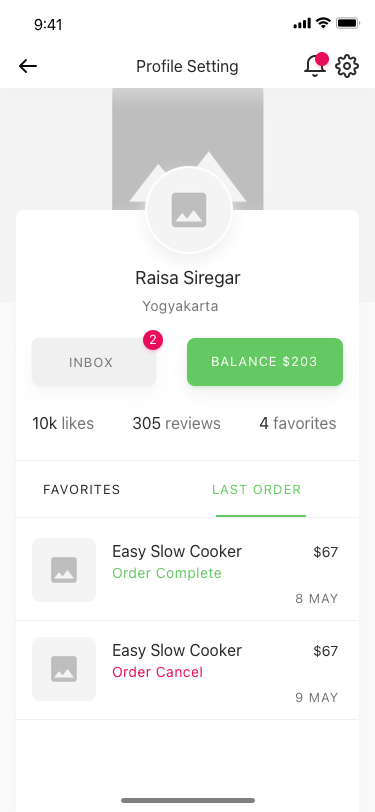
Text in this UI design:
Easy Slow Cooker
8 May
Order Complete
$67
Easy Slow Cooker
9 May
Order Cancel
$67
Balance $203
Inbox
2
last order
favorites
Profile Setting
10k likes
305 reviews
4 favorites
Yogyakarta
Raisa Siregar